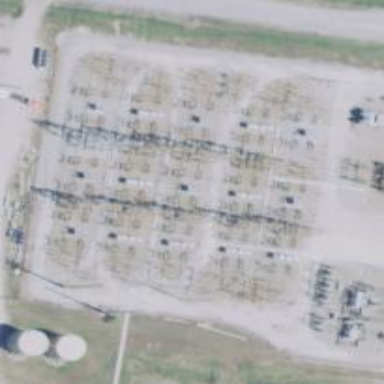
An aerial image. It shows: Switch for power supply.